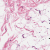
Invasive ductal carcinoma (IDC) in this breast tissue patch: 0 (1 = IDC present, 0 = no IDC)